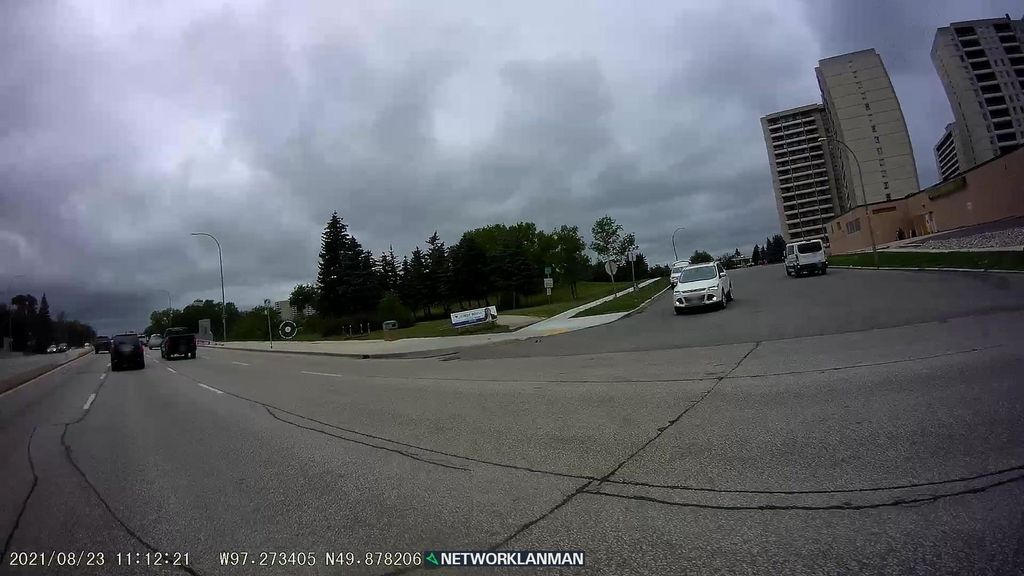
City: winnipeg